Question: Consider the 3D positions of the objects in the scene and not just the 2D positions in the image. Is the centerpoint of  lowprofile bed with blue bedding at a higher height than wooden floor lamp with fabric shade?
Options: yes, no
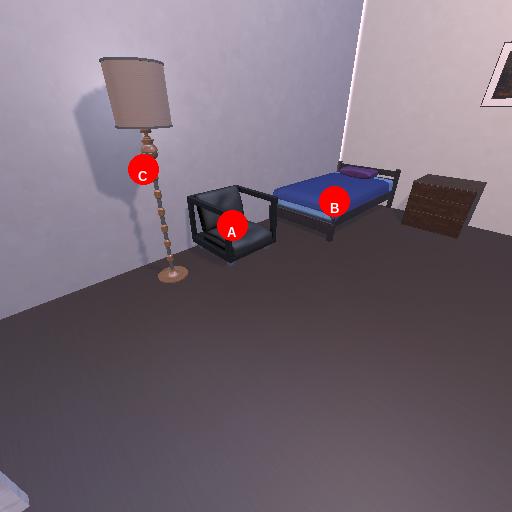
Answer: yes